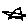
Label: star